Question: What is the result of this measurement?
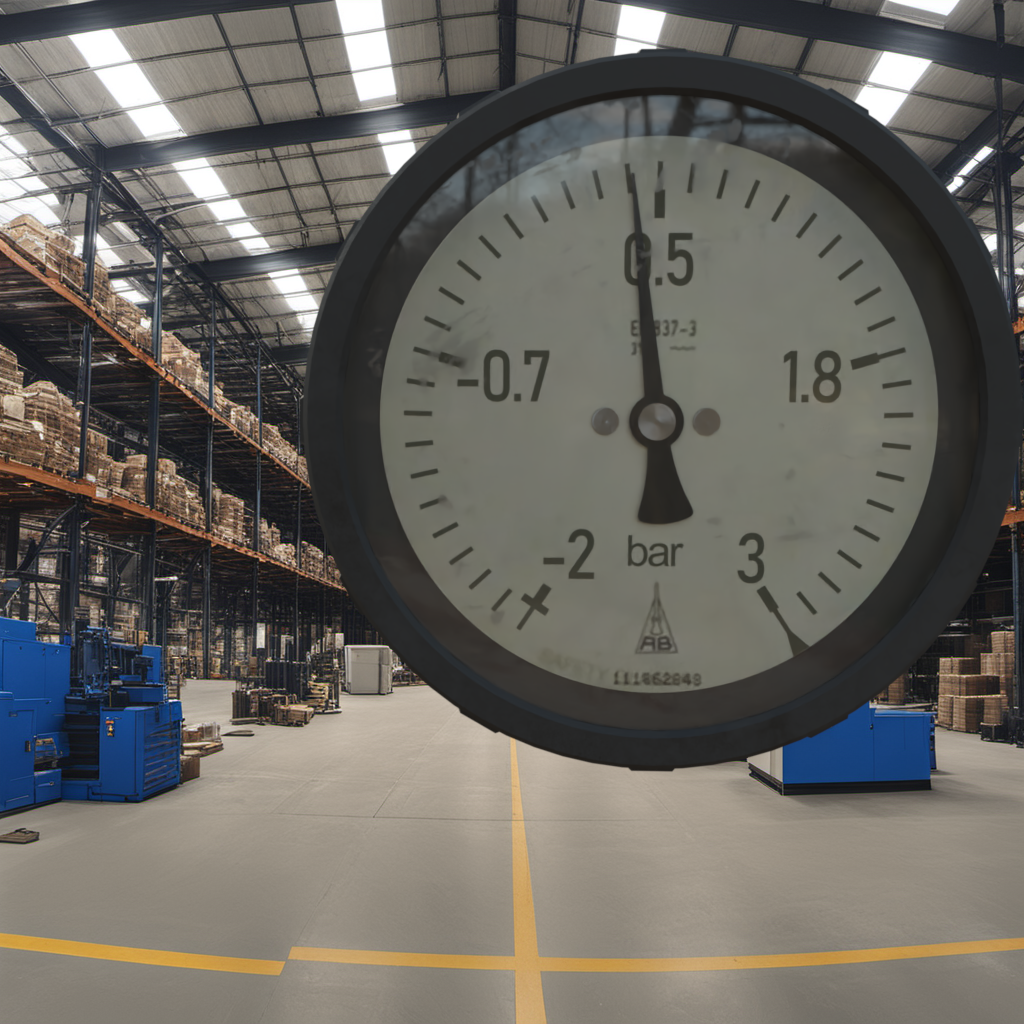
Answer: The result is 0.39
Question: What is the range of this measurement?
Answer: The range is from -2 to 3
Question: What is the minimum and maximum value of this measurement?
Answer: The minimum value is -2 and the maximum value is 3